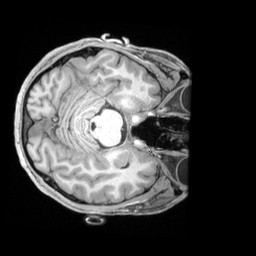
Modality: T1w
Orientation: axial
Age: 30
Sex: male
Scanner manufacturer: siemens
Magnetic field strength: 3 T
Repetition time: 2.2 s
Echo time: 0.00218 s